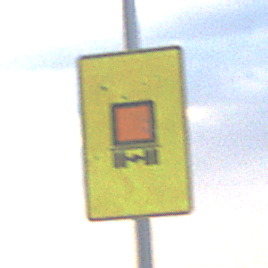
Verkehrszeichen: KennzeichnungspflichtigeFahrzeugeGefaehrlicheGueterOhnePfeilsymbol
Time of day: SunriseSunset
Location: Outdoor (Nature)
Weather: PartlyCloudy
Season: NotSpecified
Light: Natural